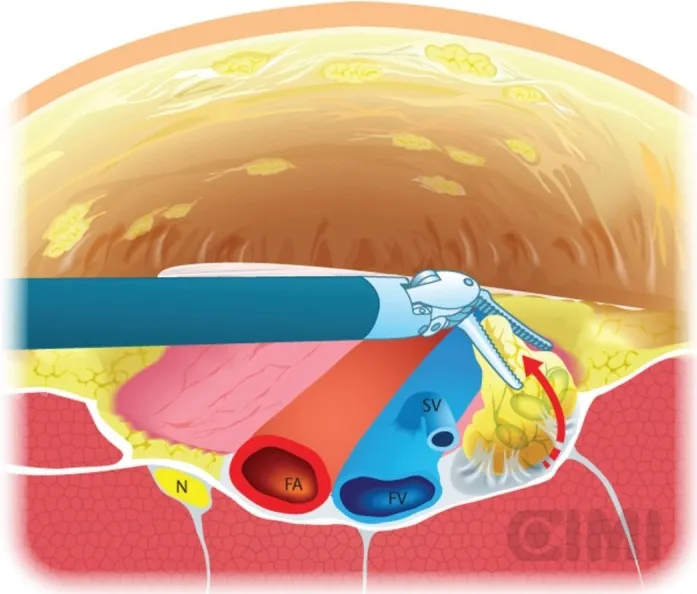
Deep pelvic node dissection. SV: saphenous vein; FV: femoral vein; FA: femoral artery; N: nerve.
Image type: radiology (x_ray)